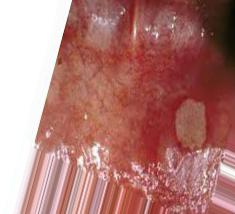
Condition: Mouth Ulcer